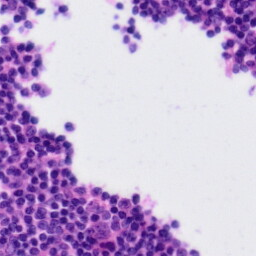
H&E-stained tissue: Tonsil